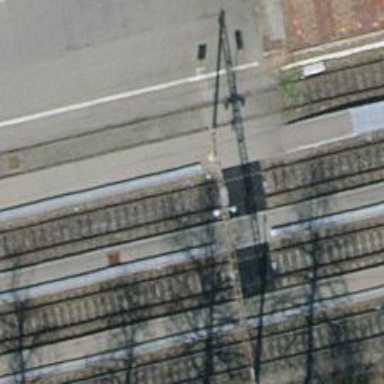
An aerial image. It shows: Crossing for the railway.